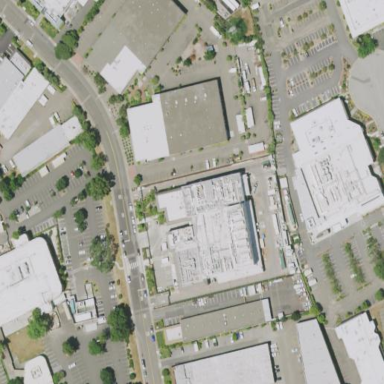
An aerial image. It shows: Industrial building.